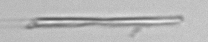
Label: fiber